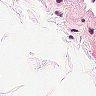
Metastatic tissue present: no